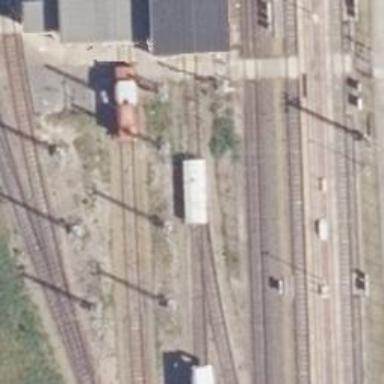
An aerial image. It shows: Railway spur service.